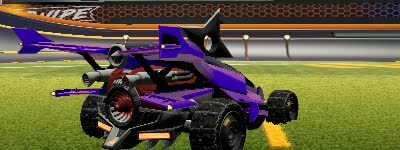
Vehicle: aftershock